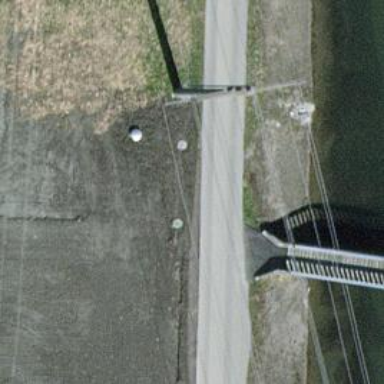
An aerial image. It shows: Paved footway.